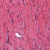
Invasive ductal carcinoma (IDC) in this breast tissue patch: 0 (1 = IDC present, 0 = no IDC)